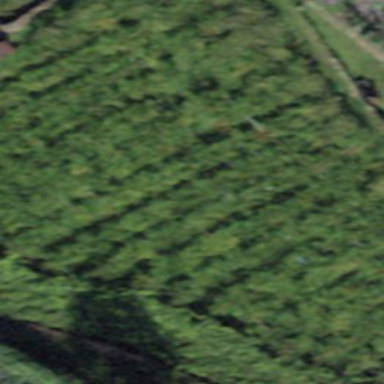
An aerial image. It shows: Vineyard.